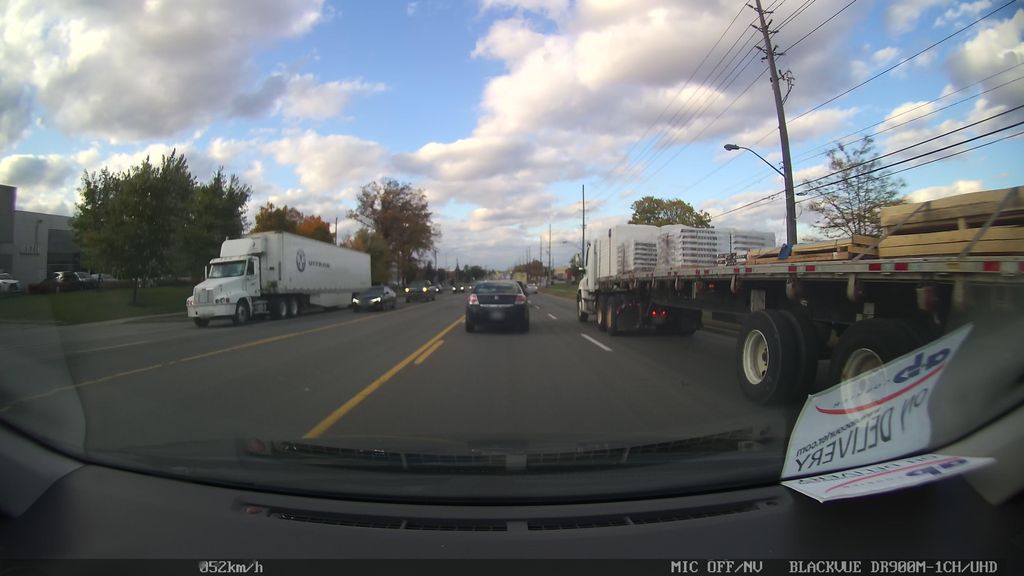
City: toronto